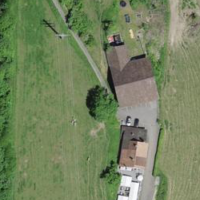
EUNIS habitat code: 25
Species observed at this site:
Pulmonaria obscura